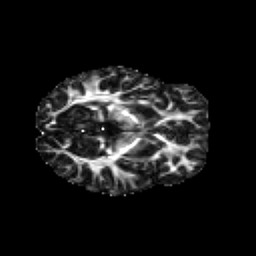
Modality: FA
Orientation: axial
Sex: female
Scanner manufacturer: siemens
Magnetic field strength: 3 T
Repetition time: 5 s
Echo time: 0.071 s